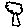
Label: tree